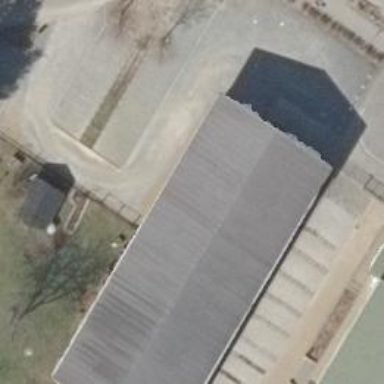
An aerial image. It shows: Warehouse.